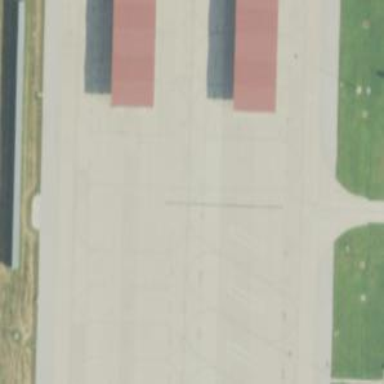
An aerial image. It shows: Image of taxiway at airport.